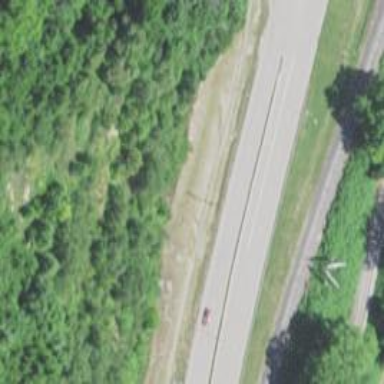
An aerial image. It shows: Trunk highway with expressway features.